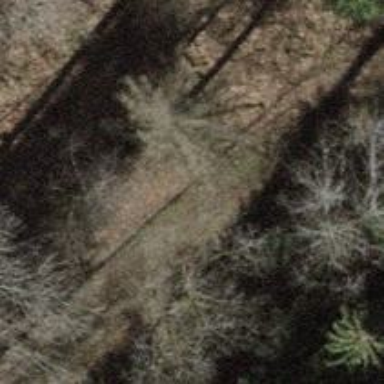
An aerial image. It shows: Track road with grade3 tracktype.